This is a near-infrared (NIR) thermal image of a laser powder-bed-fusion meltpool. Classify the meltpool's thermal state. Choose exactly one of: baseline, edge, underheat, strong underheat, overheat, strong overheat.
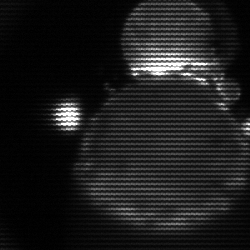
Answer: edge